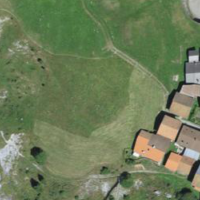
EUNIS habitat code: 26
Species observed at this site:
Plantago media